Brain MRI, modality: hrT2
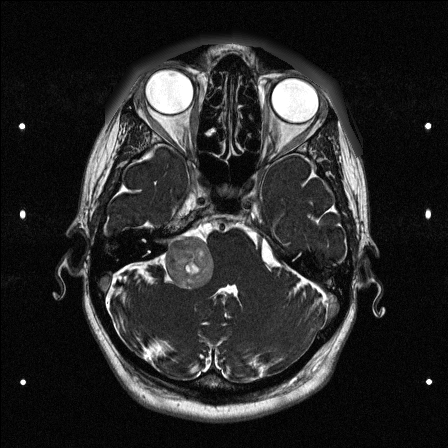